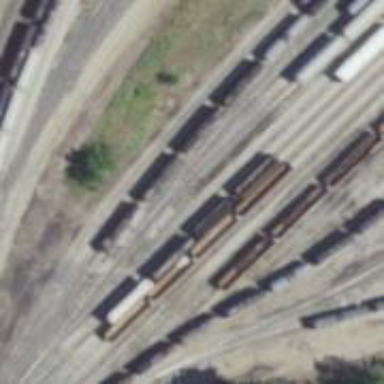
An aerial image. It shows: Railway yard.